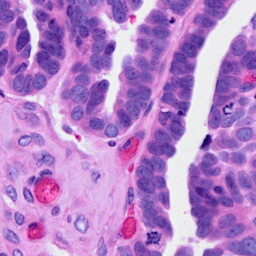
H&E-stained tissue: Ovarian